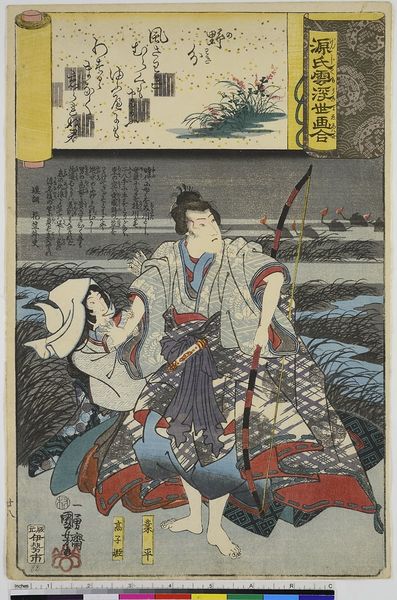
Titel: Nowaki, Blatt 28 aus der Serie: Genji Wolken zusammen mit Ukiyo-e
Künstler: Utagawa Kuniyoshi
Standort: Hamburg
Institution: Museum für Kunst und Gewerbe Hamburg
Schlagwörter: blau, mann, umhang, wasser, weiß, gelb, see, blumen, frau, grau, zeichen, zeichnung, rot, falten, figur, stoff, person, holzschnitt, japan, schrift, bogen, graphik, kopftuch, schriftzeichen, gestalt, druckgraphik, druckgrafik, literatur, arabisch, zeit, schauspieler, wandbild, pfeil, farbholzschnitt, gars, kimono, edo, charaktere, reproduktionen, druckerzeugnisse, küste, ukiyo, lit, literarische, genji, küstenlandschaft, chinesisches mandala